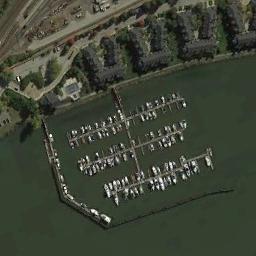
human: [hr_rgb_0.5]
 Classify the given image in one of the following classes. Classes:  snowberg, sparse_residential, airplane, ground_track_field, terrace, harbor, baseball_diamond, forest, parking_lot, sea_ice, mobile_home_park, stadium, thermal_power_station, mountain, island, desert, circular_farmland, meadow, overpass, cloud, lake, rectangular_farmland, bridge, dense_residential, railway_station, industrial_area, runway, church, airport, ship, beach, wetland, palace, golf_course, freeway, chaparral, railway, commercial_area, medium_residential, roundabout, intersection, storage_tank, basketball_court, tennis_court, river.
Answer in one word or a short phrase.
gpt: harbor